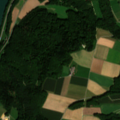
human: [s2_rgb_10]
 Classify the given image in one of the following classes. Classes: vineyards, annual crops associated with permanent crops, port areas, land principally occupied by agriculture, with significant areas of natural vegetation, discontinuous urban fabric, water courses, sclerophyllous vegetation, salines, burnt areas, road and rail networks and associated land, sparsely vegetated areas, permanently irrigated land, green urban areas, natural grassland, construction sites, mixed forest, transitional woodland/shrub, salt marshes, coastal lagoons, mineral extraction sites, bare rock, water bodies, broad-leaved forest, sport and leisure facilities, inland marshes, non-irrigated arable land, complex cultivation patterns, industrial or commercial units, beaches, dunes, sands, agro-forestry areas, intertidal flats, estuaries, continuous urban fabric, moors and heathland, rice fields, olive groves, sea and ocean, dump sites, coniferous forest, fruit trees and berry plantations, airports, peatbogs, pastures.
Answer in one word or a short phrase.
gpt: non-irrigated arable land, mixed forest, water courses